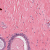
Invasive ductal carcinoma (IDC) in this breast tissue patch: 0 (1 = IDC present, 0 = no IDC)